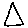
Label: triangle